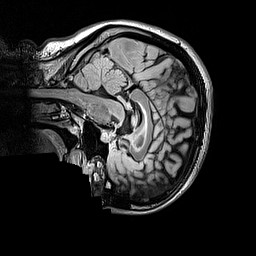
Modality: FLAIR
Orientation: sagittal
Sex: female
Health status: ill
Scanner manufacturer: siemens
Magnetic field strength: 3 T
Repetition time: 5 s
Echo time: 0.388 s